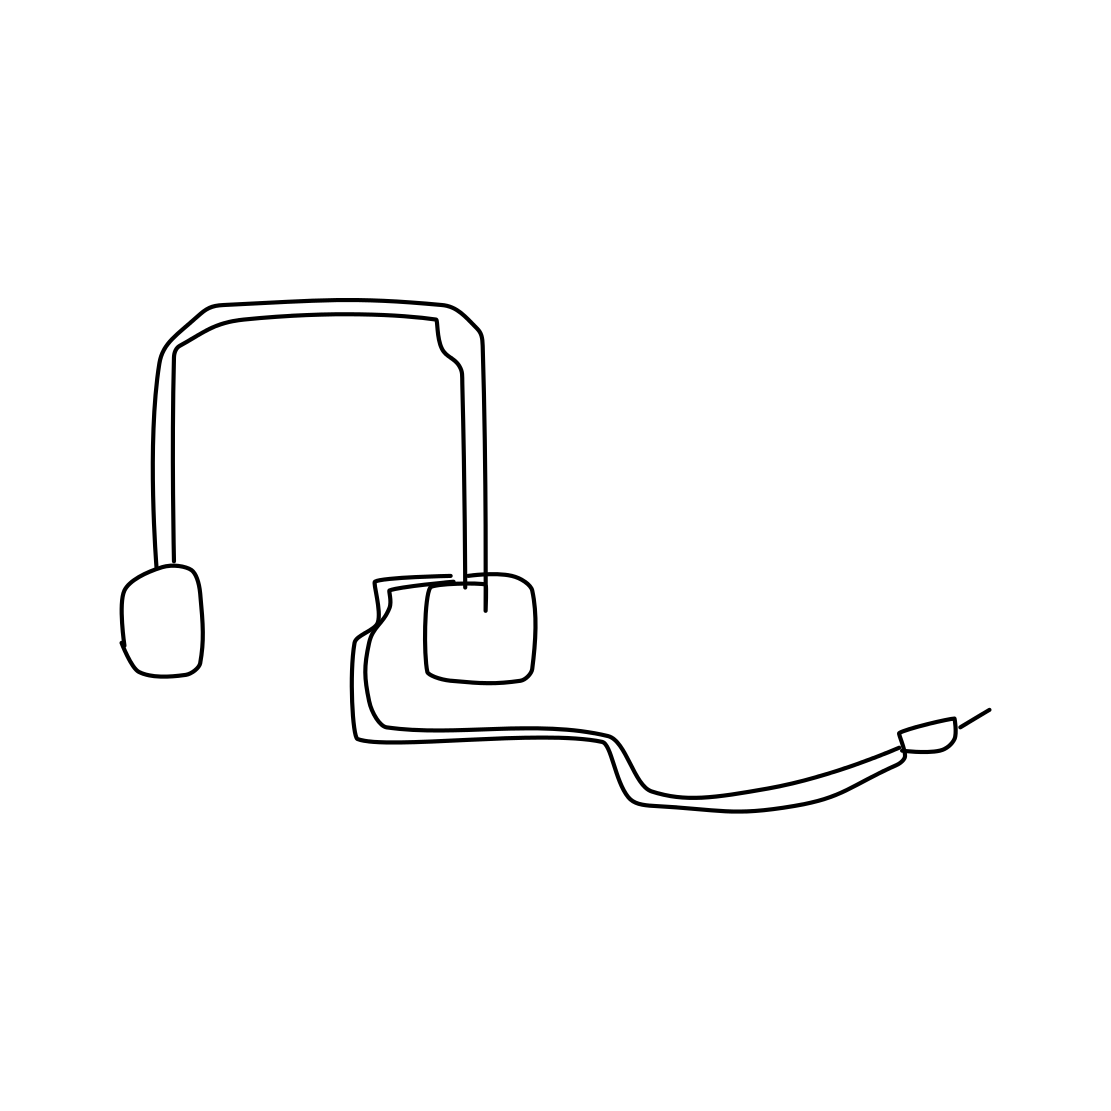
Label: head-phones